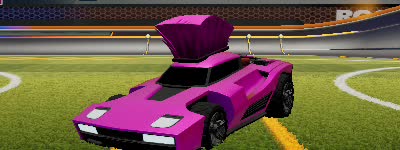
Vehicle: breakout